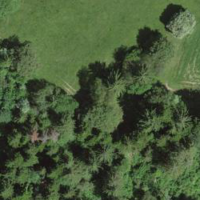
EUNIS habitat code: 43
Species observed at this site:
Primula veris